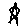
Label: star